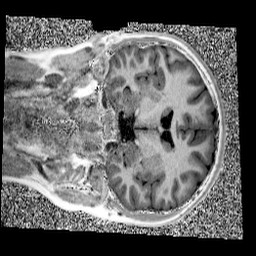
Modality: UNIT1
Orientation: coronal
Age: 12
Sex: female
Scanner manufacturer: siemens
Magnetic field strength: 3 T
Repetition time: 4 s
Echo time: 0.00299 s